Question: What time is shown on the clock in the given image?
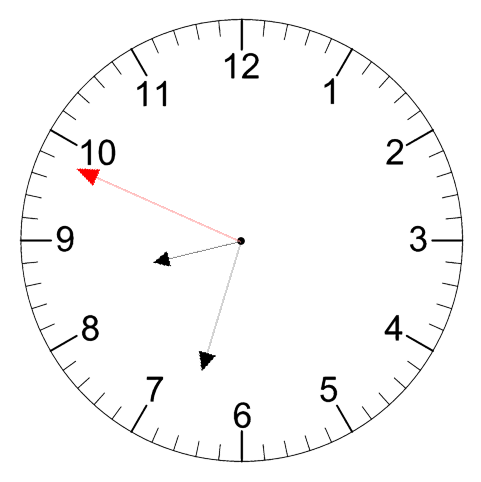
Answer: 08:32:49